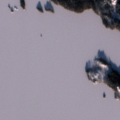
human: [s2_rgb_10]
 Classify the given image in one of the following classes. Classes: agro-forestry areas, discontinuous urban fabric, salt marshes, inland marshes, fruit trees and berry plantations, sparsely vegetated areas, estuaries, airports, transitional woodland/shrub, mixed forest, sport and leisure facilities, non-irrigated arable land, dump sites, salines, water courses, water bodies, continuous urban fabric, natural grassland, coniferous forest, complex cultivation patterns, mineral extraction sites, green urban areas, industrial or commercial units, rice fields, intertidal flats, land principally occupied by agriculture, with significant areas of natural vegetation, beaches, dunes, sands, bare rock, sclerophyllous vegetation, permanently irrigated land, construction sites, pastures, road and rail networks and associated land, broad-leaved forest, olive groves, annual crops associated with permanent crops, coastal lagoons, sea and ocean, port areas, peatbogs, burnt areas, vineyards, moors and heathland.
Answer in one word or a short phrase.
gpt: coniferous forest, water bodies